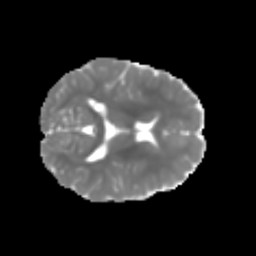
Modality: MD
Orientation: axial
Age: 6
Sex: male
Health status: healthy